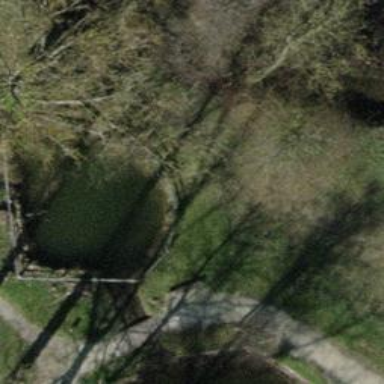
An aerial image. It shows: Footway bridge.